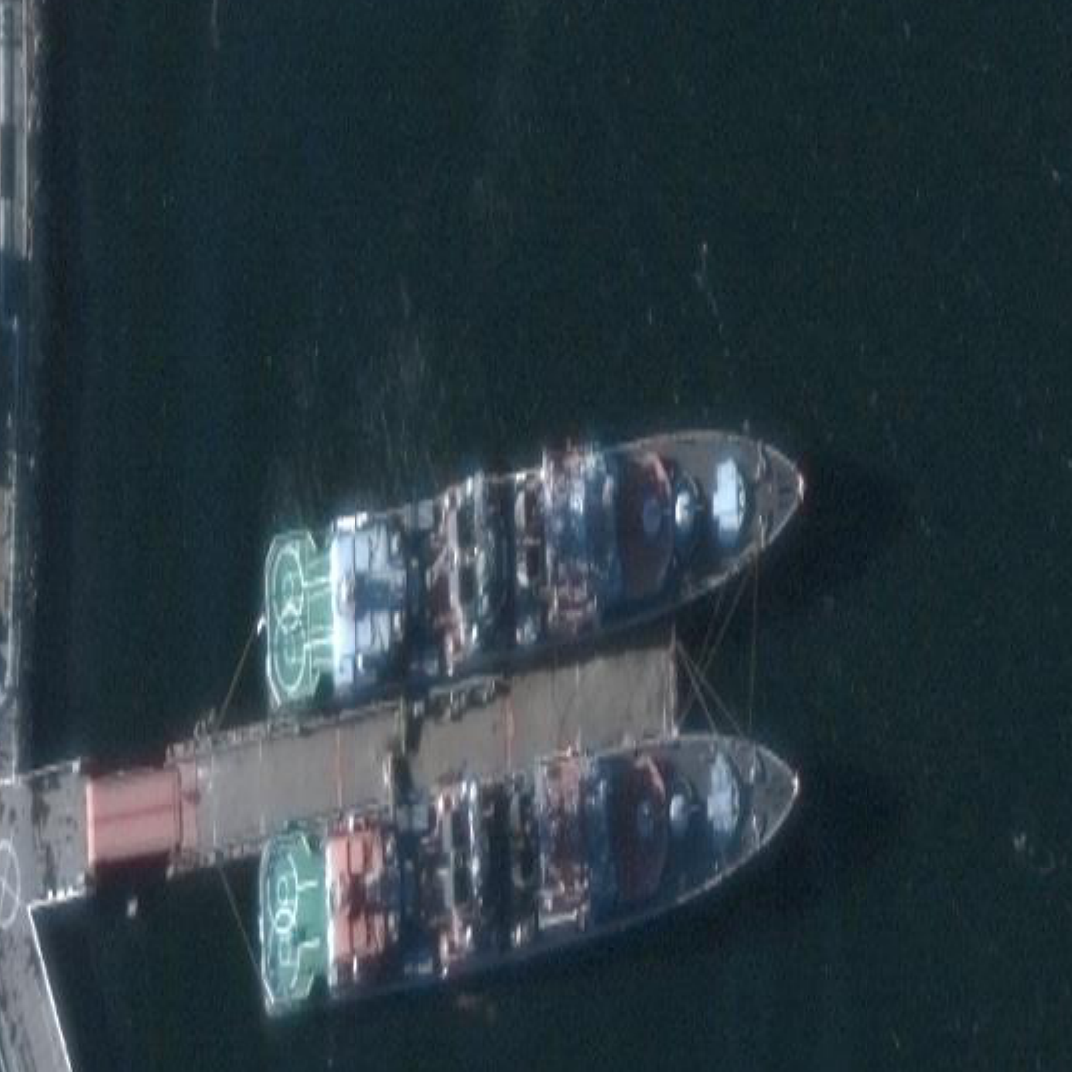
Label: destroyer